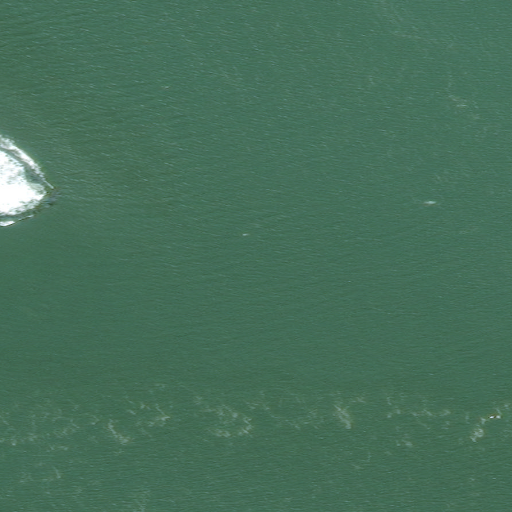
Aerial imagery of cape in Alaska named Sea Gull Point containing only unknown